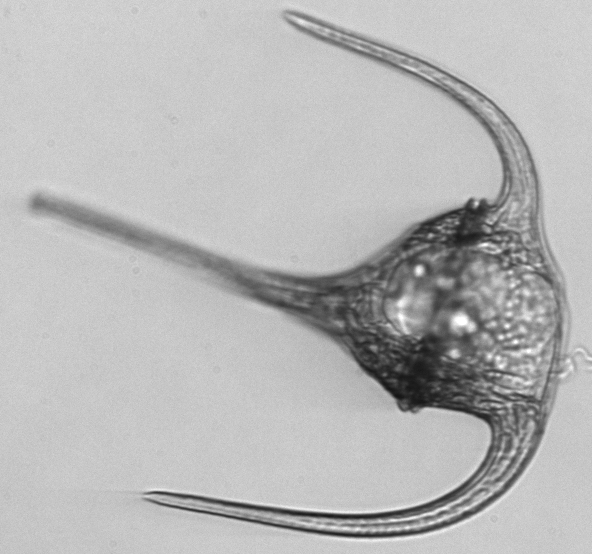
Label: Tripos